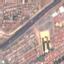
Land use / land cover: Highway